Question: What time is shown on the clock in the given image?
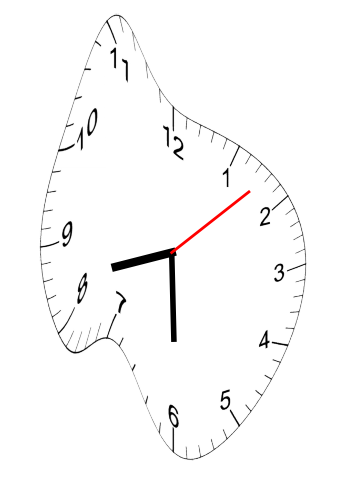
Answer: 08:30:08